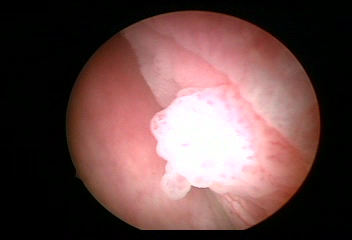
Modality: WLC
Class: Malignant
Subclass: HighGradePapillary
Lesion: L1
Stage: Ta
Morphology: Papillary
Bladder cancer association: Yes
Annotated structures: Tumor